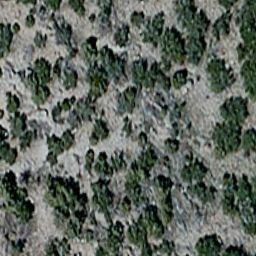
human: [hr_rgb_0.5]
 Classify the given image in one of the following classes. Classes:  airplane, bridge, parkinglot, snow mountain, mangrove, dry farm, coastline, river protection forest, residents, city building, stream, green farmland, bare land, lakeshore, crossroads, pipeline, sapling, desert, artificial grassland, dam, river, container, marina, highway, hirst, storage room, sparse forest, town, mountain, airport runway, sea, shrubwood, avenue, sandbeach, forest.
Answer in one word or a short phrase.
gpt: sparse forest